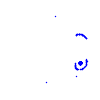
Particle: electron